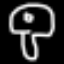
Label: mushroom